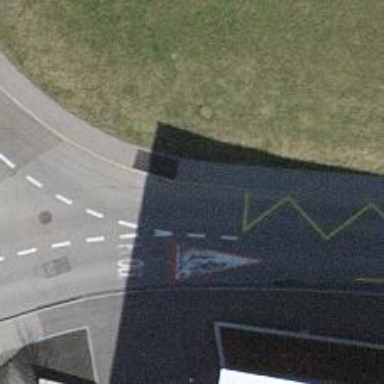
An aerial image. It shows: Sidewalk.